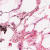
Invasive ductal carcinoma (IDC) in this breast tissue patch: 0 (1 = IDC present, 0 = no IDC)